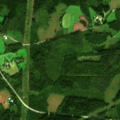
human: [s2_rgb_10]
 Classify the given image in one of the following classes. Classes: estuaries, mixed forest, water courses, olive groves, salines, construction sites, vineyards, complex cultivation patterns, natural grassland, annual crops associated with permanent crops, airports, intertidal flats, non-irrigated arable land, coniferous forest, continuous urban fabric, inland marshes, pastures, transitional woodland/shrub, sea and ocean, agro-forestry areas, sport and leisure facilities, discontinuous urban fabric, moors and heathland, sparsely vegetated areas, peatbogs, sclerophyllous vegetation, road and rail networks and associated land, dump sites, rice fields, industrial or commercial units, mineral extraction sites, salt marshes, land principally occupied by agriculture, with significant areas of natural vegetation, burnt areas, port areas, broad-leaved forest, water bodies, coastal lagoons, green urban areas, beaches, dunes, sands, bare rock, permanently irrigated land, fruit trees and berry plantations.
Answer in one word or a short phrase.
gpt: land principally occupied by agriculture, with significant areas of natural vegetation, mixed forest, transitional woodland/shrub